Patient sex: M
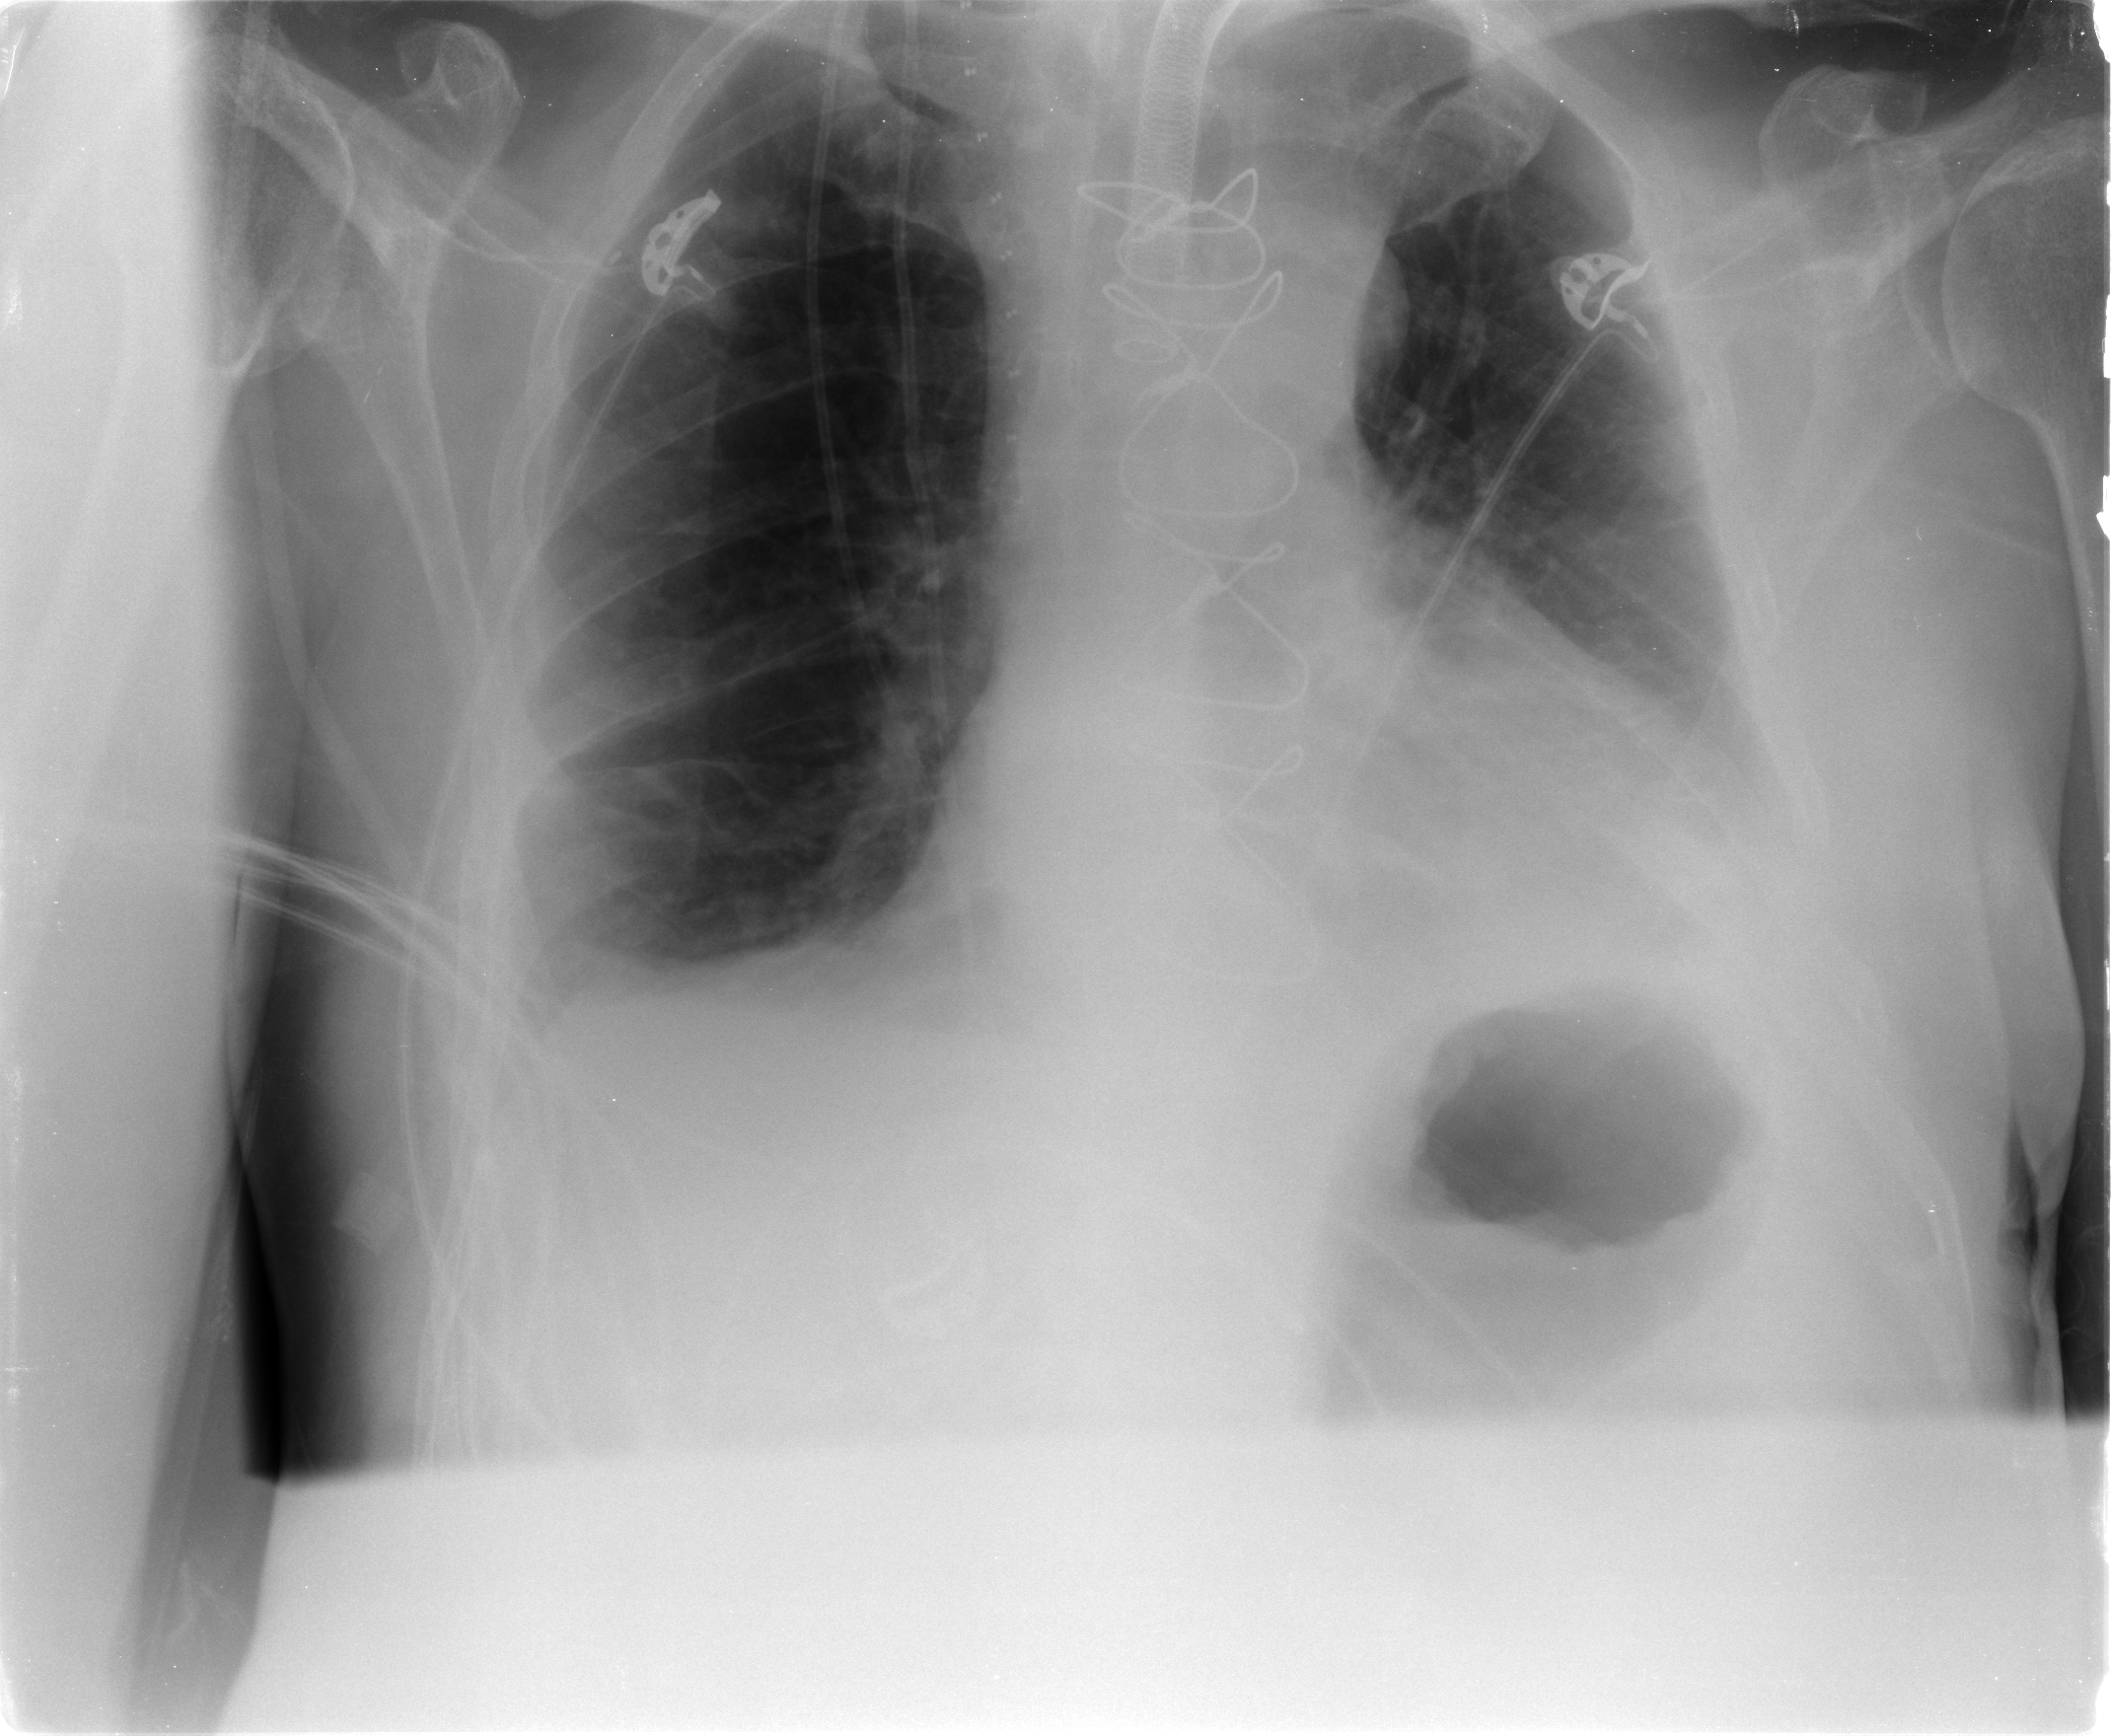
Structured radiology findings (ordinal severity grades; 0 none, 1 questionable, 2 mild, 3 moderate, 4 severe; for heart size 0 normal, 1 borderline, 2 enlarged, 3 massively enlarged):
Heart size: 2
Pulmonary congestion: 2
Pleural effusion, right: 1
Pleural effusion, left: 2
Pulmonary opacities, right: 0
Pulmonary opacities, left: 1
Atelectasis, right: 2
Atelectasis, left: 2